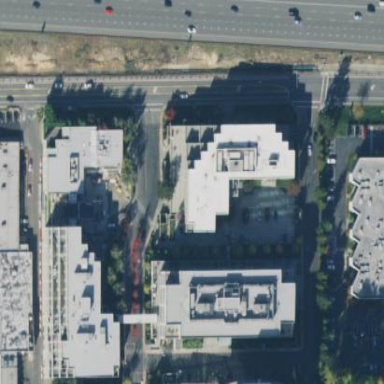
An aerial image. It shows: Commercial building.